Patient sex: M
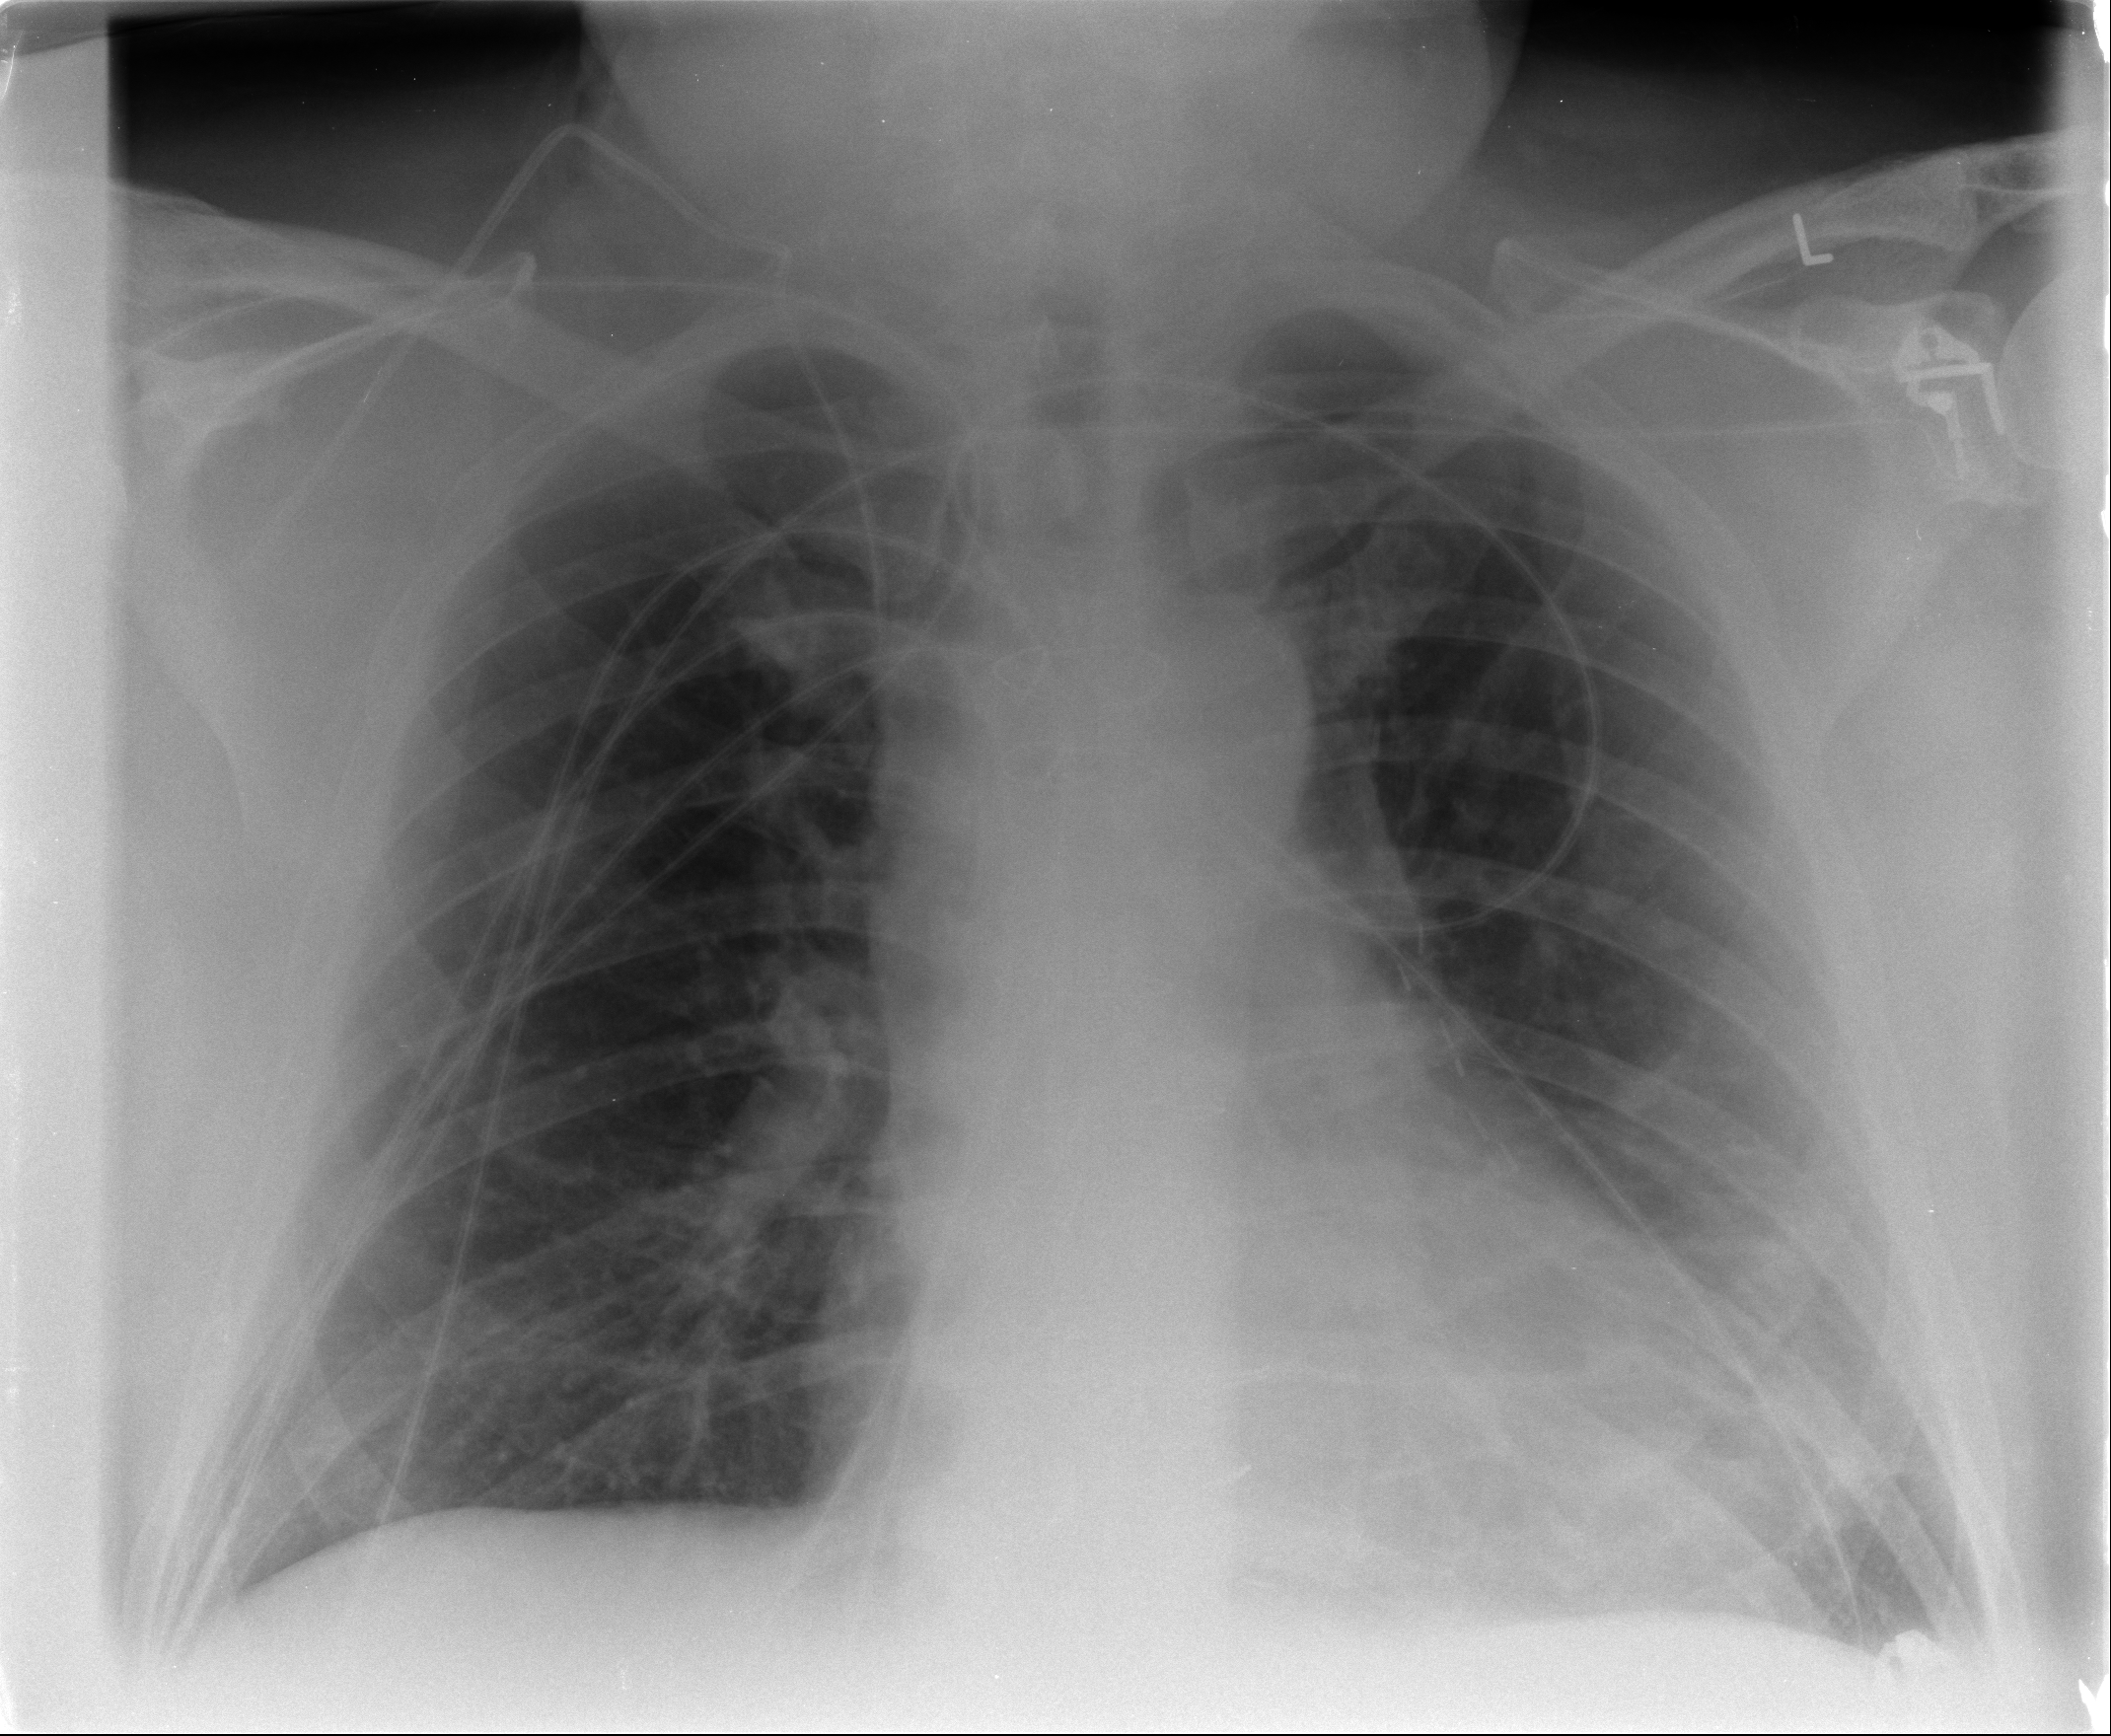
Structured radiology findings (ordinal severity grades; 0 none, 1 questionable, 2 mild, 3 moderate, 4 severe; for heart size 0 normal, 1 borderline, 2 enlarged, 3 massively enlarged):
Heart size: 2
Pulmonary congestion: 0
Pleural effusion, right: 0
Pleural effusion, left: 0
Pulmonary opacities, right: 0
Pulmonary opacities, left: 0
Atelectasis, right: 0
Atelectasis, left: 1